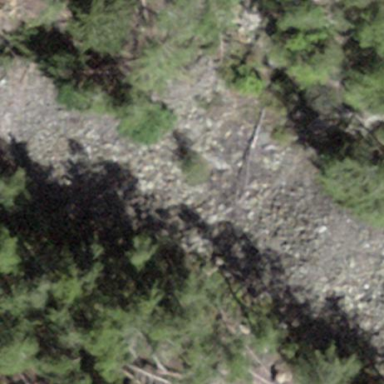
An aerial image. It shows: Natural scree.